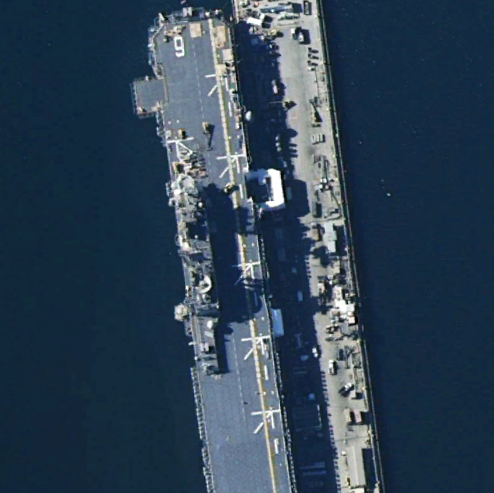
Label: assault